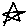
Label: star